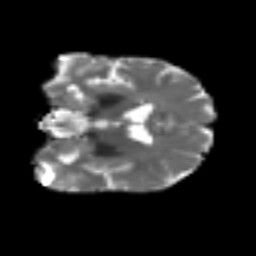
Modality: T2w
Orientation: coronal
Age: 53
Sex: male
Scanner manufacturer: siemens
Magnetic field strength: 3 T
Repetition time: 4.987 s
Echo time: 0.0792 s